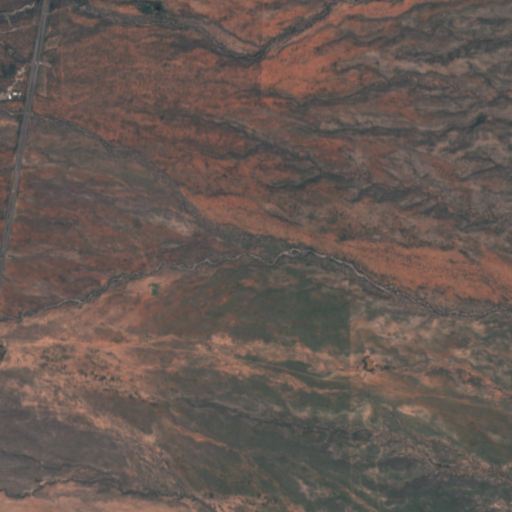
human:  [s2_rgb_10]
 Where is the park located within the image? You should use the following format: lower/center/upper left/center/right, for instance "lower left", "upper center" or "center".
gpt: The park is located in the upper left of the image.
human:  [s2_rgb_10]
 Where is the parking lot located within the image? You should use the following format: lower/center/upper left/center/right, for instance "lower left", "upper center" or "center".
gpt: The parking lot is located in the upper left of the image.
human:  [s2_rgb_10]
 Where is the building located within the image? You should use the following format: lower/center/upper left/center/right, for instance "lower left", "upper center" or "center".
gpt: The building is located in the upper left of the image.
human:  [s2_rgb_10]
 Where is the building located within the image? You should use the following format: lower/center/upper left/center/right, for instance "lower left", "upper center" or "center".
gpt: The building is located in the upper left of the image.
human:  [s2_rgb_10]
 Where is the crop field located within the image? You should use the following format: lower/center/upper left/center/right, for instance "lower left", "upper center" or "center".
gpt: There is no crop field in the image.